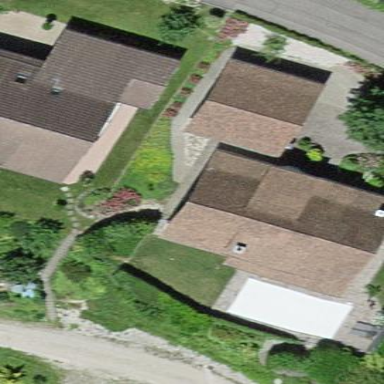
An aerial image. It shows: Building with tile roof.